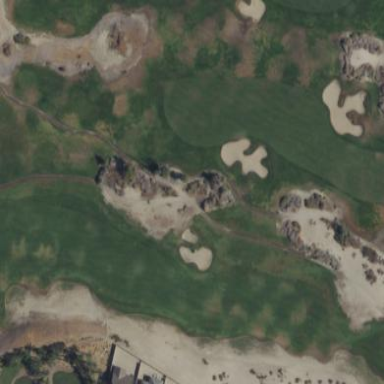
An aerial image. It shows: Area of rough grass used for golf.